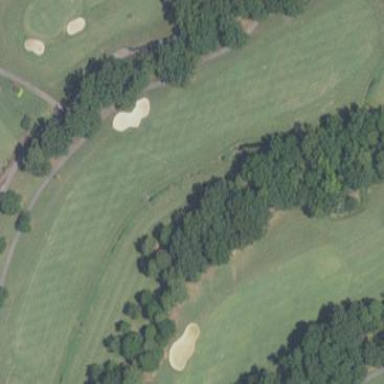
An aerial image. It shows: Golf fairway surrounded by grass.